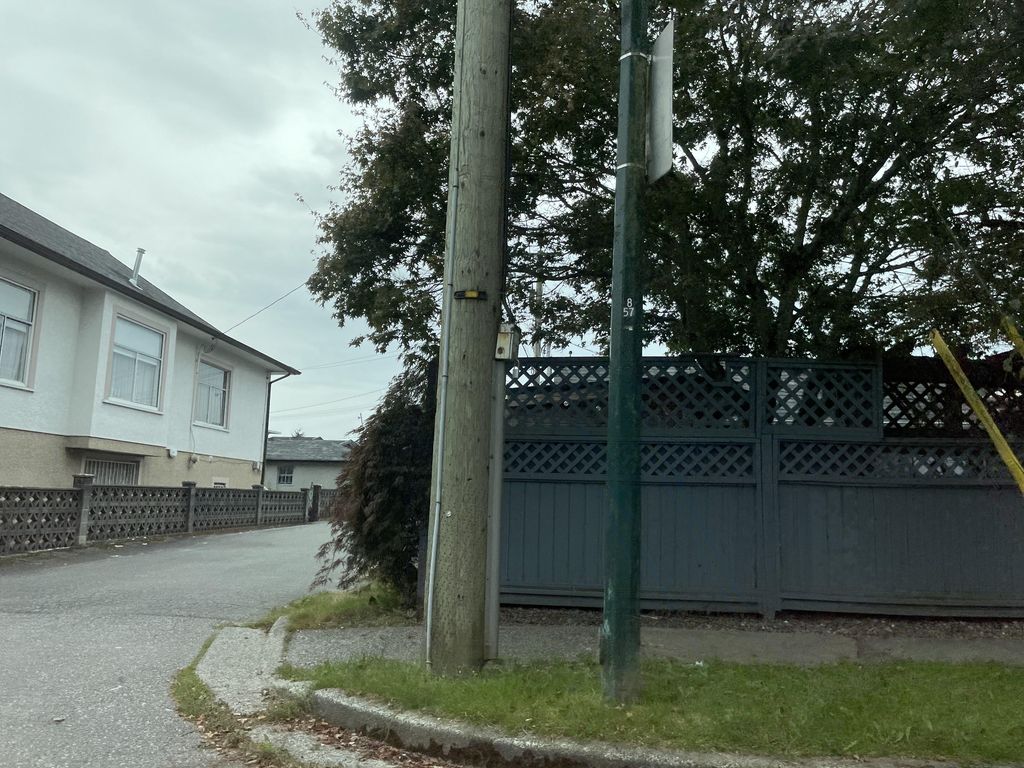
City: vancouver